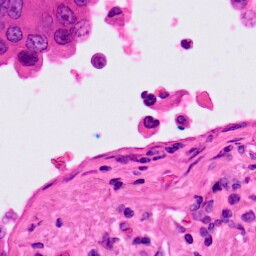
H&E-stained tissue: Lung